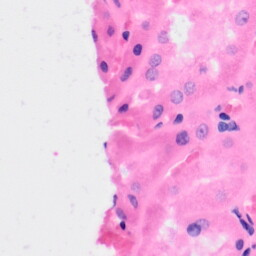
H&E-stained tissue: Kidney